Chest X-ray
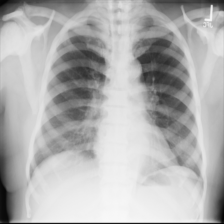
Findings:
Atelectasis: negative
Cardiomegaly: negative
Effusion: negative
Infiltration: negative
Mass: negative
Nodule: negative
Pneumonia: negative
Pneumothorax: negative
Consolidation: negative
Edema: negative
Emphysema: negative
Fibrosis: negative
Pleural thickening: negative
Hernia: negative